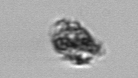
Label: detritus